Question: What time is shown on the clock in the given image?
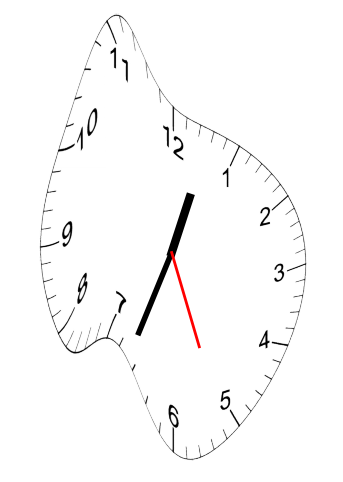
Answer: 12:33:26